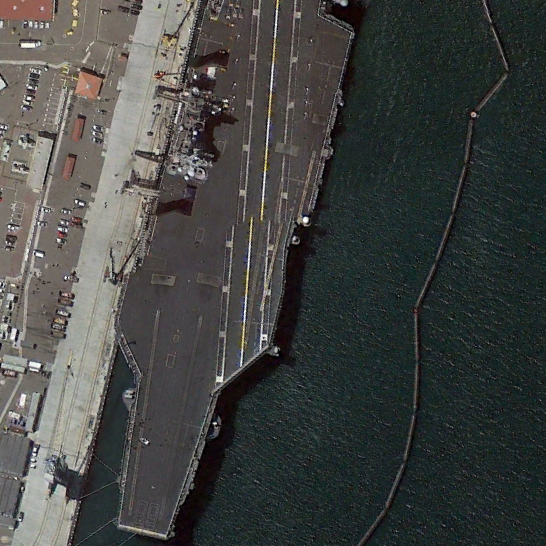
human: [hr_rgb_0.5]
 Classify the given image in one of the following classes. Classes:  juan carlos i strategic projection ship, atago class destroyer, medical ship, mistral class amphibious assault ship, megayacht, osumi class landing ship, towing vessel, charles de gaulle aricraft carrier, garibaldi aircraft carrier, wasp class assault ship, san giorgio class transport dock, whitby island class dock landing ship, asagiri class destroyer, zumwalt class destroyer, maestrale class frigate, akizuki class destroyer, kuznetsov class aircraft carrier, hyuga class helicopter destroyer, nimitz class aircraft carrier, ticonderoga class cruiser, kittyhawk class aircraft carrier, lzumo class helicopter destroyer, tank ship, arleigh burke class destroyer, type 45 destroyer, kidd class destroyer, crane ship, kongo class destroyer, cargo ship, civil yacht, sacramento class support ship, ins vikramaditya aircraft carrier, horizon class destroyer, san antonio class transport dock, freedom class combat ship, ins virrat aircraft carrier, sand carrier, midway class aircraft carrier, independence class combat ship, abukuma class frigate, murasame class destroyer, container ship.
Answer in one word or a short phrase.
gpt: Nimitz class aircraft carrier